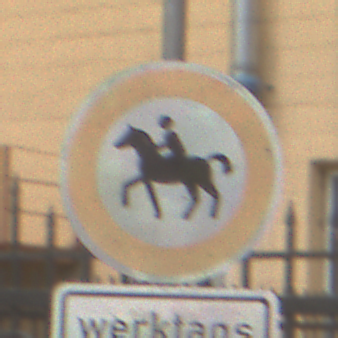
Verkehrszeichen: VerbotReiter
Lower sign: ZeitangabenMitBeschraenkungAufWochentage7
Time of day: MorningAfternoon
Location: Outdoor (Urban)
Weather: Overcast
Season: NotSpecified
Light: Natural